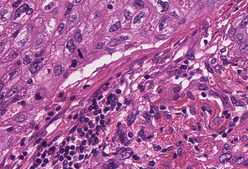
Tumor epithelial tissue: yes
Tumor-associated stroma tissue: yes
Normal tissue: no